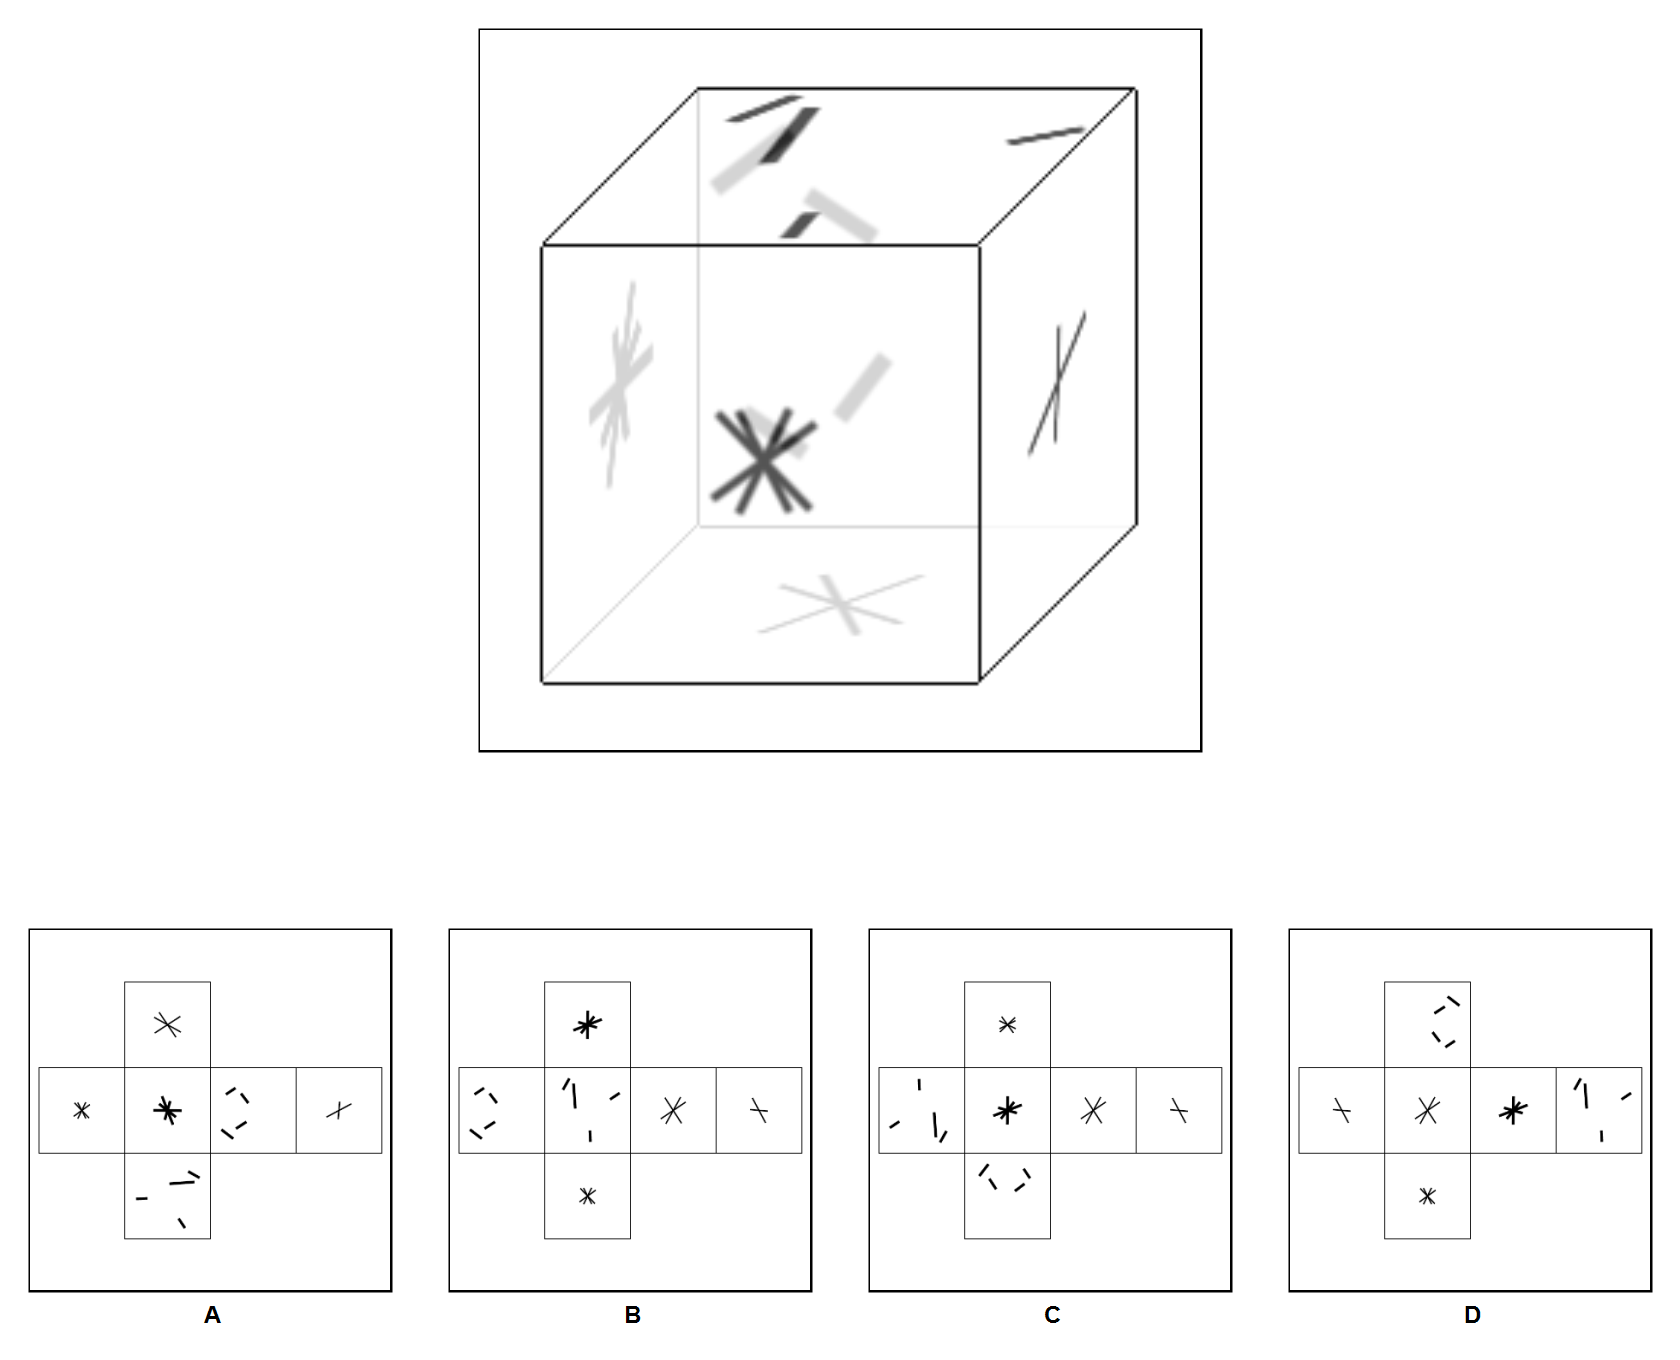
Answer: B